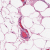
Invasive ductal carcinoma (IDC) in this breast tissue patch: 0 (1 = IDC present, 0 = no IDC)